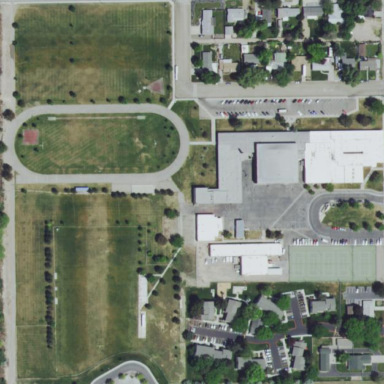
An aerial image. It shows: School.